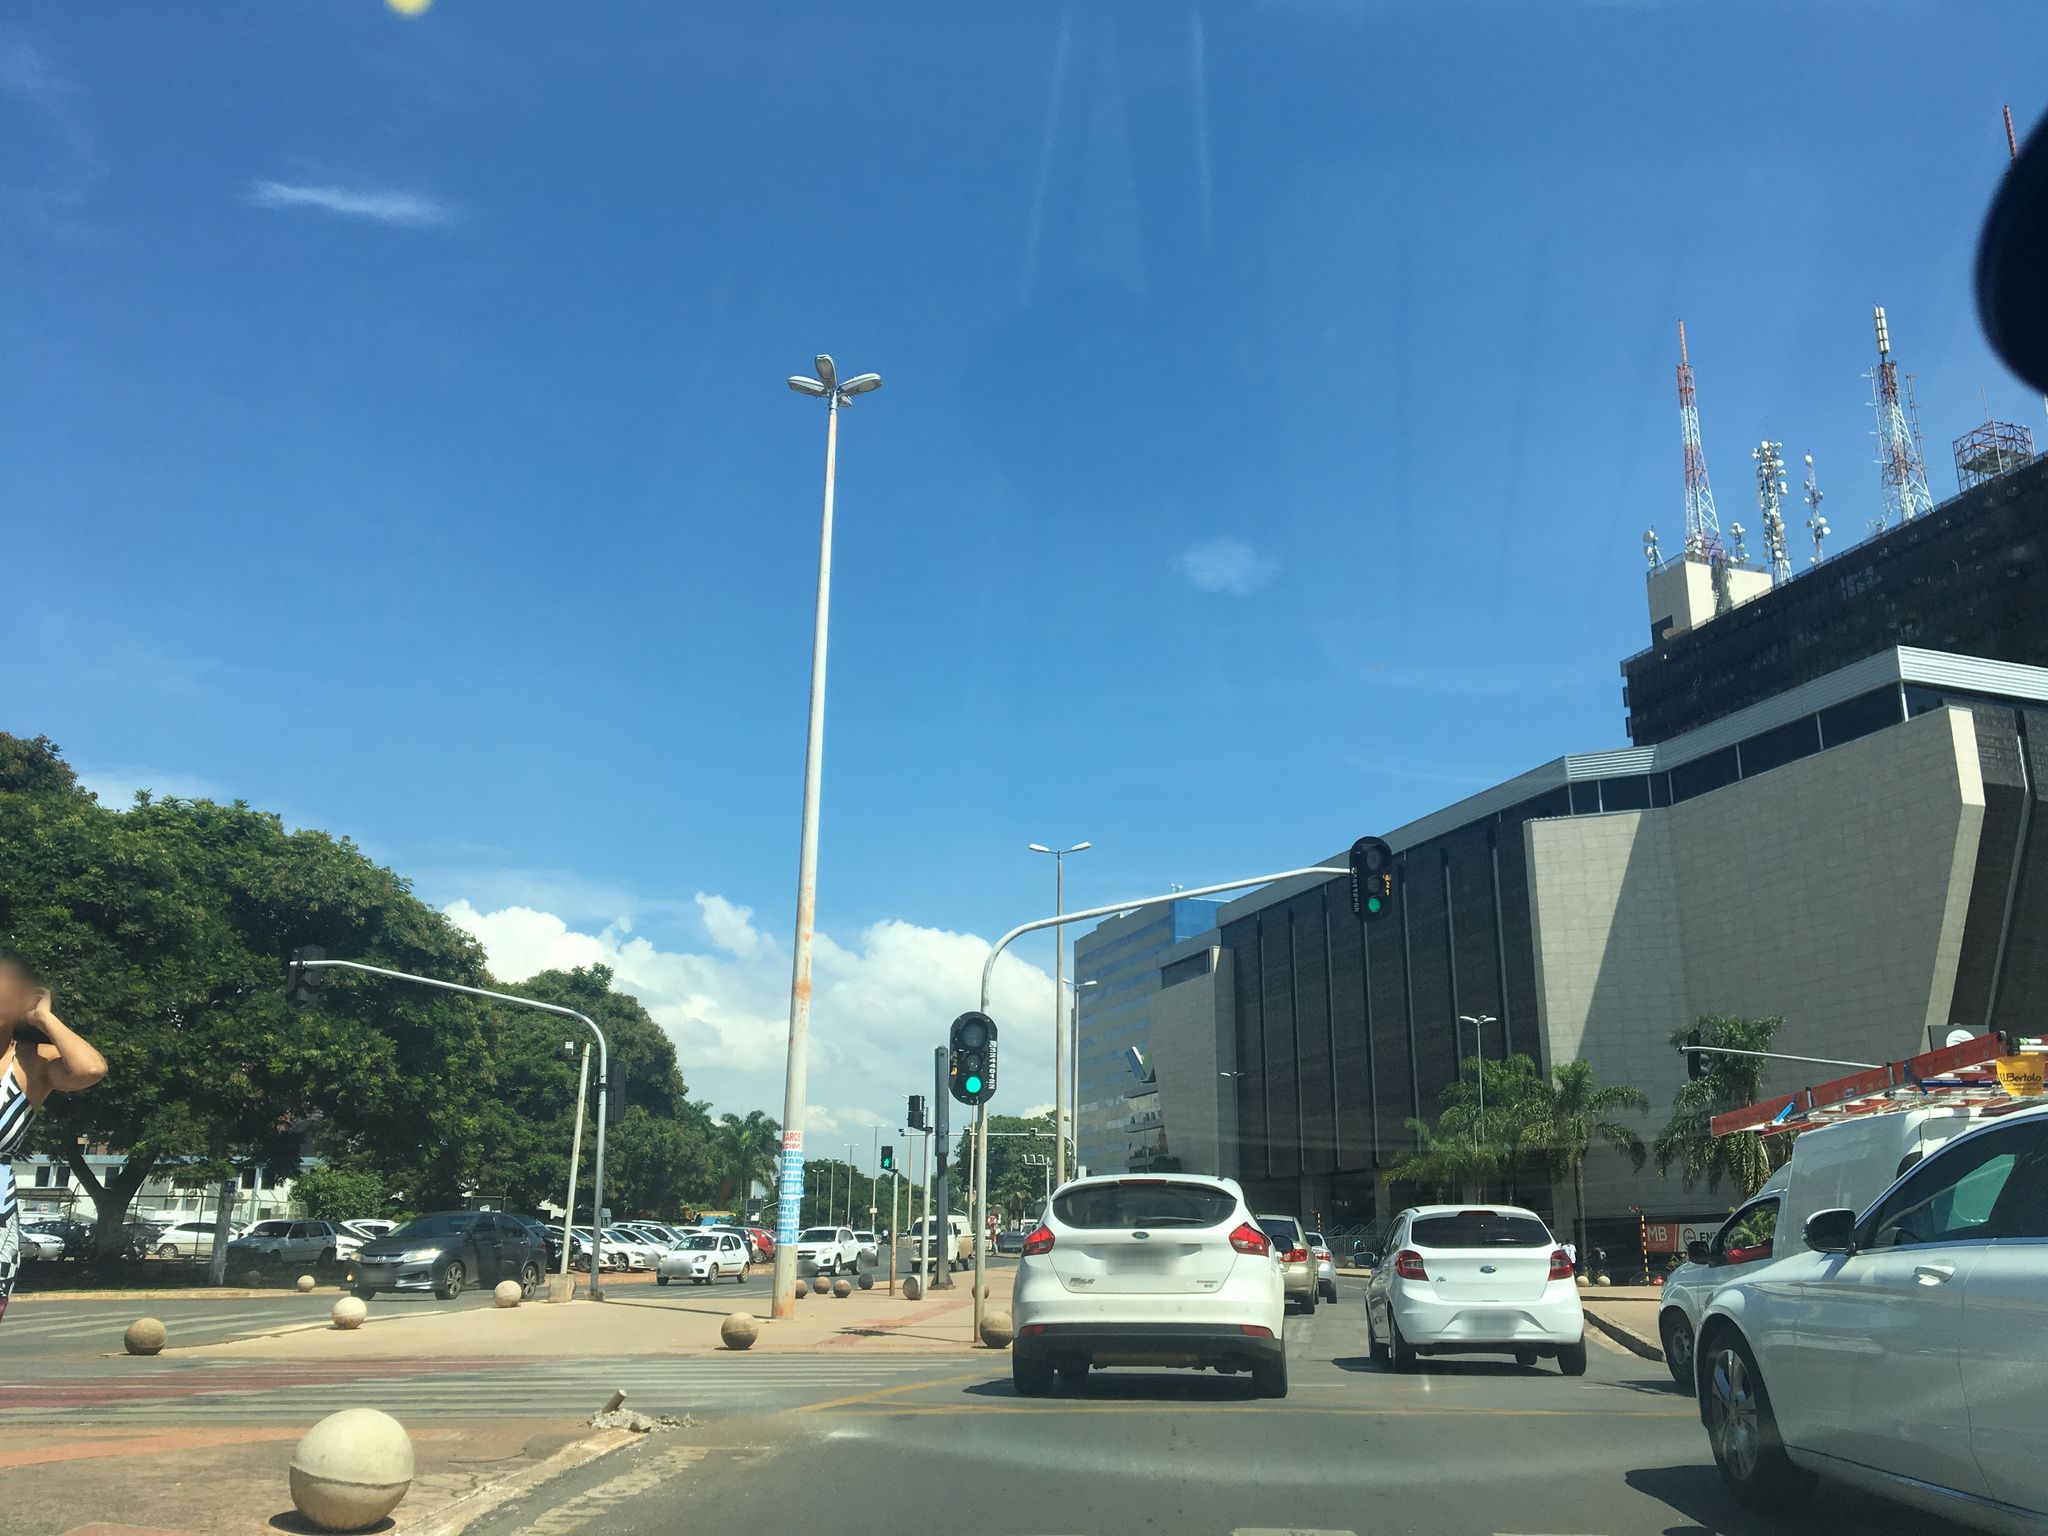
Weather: clear
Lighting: day
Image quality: good
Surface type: driving surface
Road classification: secondary
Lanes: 3
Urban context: low density rural
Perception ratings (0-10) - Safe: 5.24, Lively: 7.04, Beautiful: 4.53, Boring: 5.31, Depressing: 7.88, Wealthy: 1.38